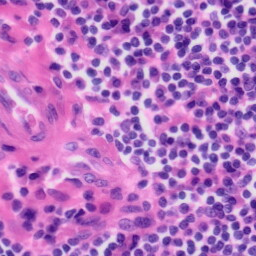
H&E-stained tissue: Tonsil